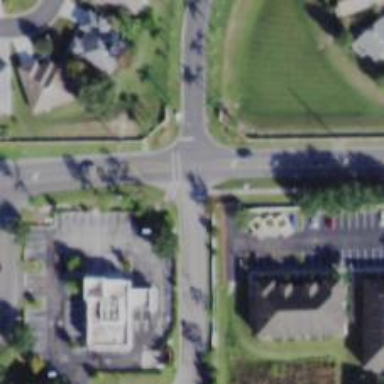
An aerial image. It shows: Unmarked road crossing.